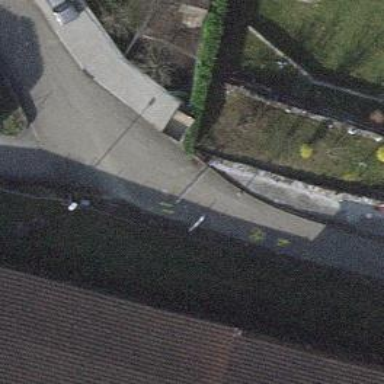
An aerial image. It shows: Swing gate.